Field crop: maize
Growth stage: 2
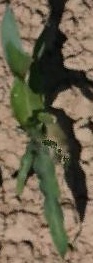
Species: maize